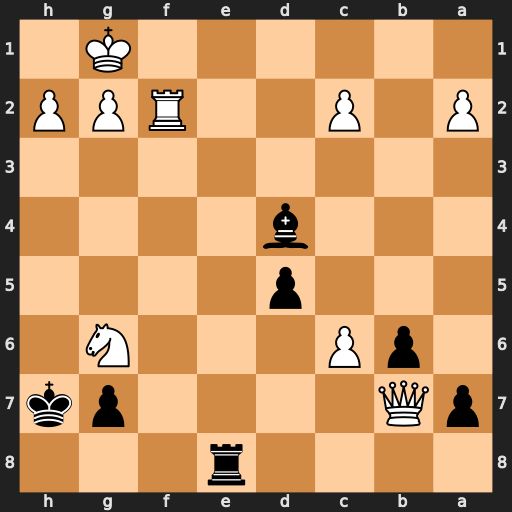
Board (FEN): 4r3/pQ4pk/1pP3N1/3p4/3b4/8/P1P2RPP/6K1
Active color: b
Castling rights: -
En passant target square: -
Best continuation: Re1#